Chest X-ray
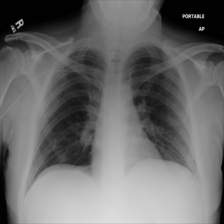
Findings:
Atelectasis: positive
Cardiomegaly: negative
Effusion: negative
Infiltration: negative
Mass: negative
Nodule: negative
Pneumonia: negative
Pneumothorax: negative
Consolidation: negative
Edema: negative
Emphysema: negative
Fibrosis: negative
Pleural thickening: negative
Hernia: negative